Aerial crown-view tile of a tropical tree (Barro Colorado Island, Panama), acquired 20250317:
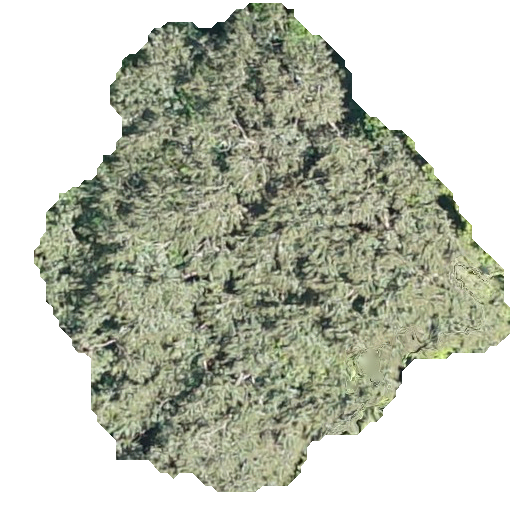
Species: Luehea seemannii
GBIF accepted scientific name: Luehea seemannii
Crown area: 217.269 m²